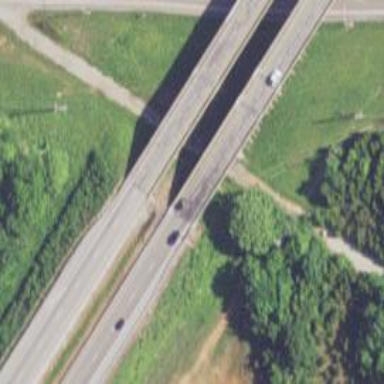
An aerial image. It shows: Viaduct bridge over motorway.